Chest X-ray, AP view. Patient: 21 years old, sex M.
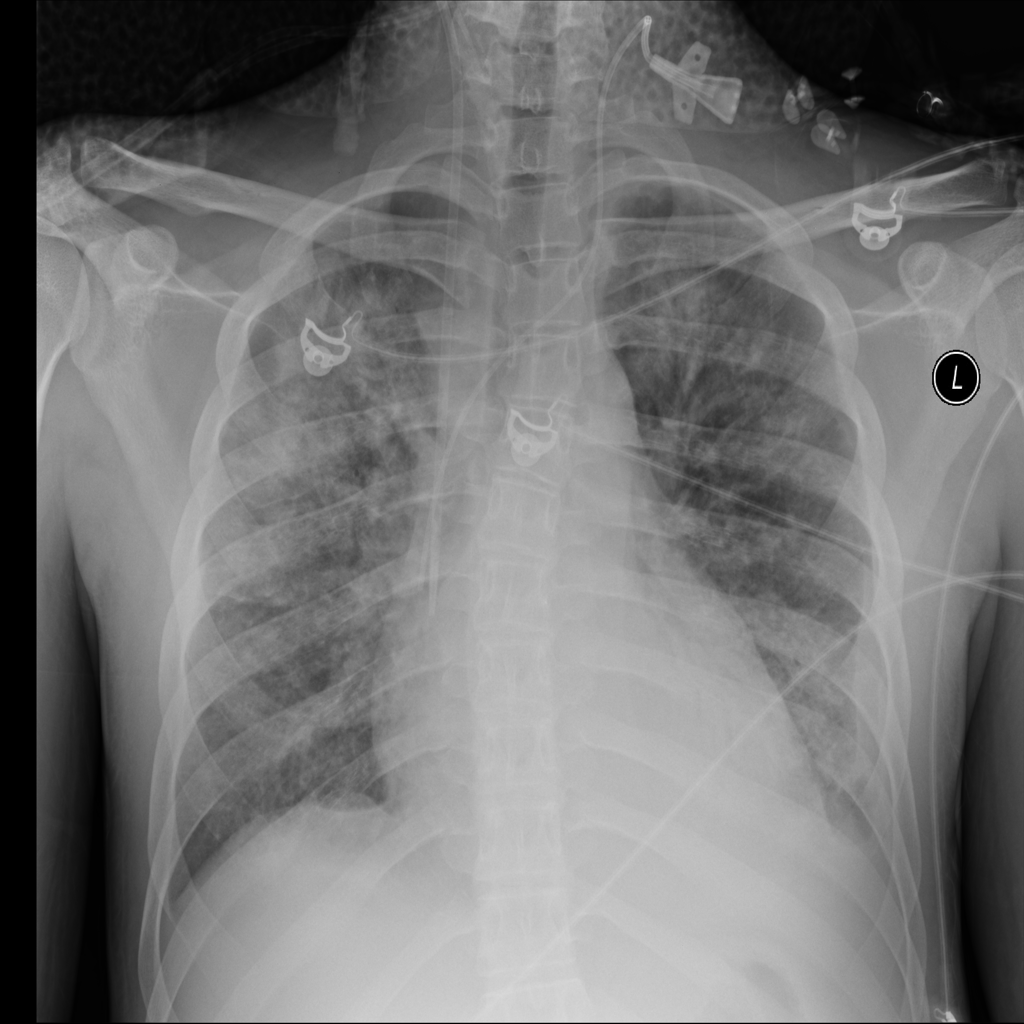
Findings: Edema, Infiltration